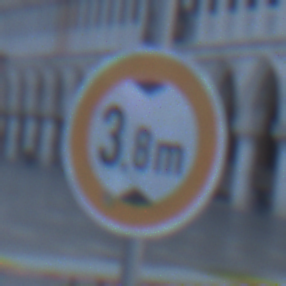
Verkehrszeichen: TatsaechlicheHoehe
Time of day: Dawn
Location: Outdoor (Urban)
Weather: Clear
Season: NotSpecified
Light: Natural